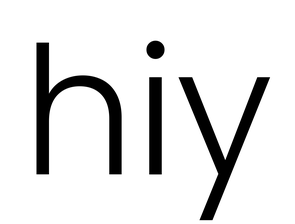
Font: Poppins-Light